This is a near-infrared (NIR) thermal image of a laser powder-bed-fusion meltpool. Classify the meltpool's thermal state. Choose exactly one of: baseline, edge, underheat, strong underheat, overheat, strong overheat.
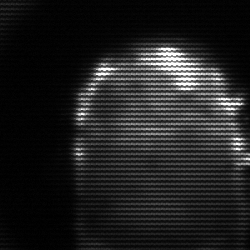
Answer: baseline